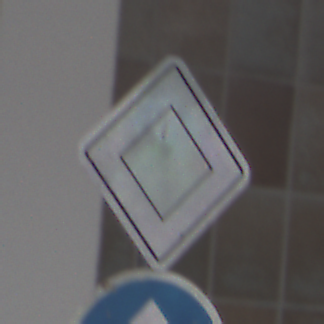
Verkehrszeichen: Vorfahrtsstrasse
Zusatzzeichen unten: VorgeschriebeneFahrtrichtungGeradeaus
Umgebung: Roofed, Urban
Tageszeit: MorningAfternoon
Wetter: PartlyCloudy
Licht: Natural
Jahreszeit: NotSpecified
Kontrast: MediumContrast